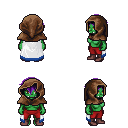
a pixel art fantasy rpg character, female body template, orc, green skin, white trimmed cape, red pants, purple short bangs hairstyle, cloth hood, maroon shoes, four views (front, back, left, right), 2x2 character sprite sheet, small pixel art, hard edges, no anti-aliasing